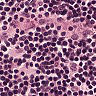
Metastatic tissue present: no